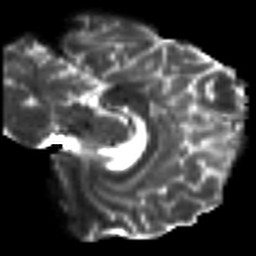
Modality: T2w
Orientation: sagittal
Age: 50
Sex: male
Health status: ill
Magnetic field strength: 3 T
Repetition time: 9 s
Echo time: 0.093 s